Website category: auto
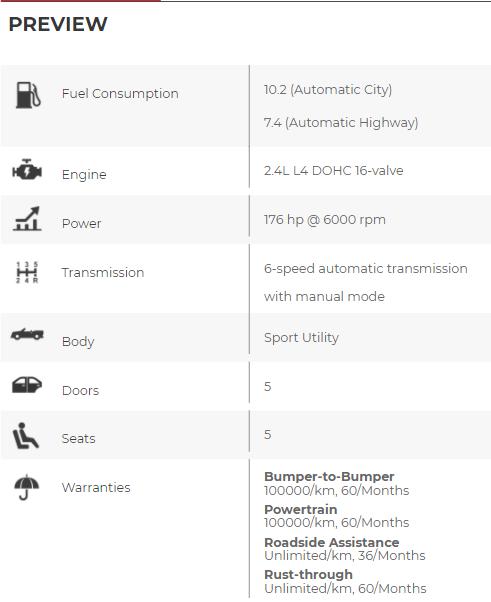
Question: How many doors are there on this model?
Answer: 5

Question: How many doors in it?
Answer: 5

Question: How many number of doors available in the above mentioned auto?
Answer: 5

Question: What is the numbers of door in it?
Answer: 5

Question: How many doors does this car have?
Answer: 5

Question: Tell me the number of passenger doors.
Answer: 5

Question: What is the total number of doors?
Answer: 5

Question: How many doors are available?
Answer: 5

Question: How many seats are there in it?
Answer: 5

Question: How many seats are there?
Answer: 5

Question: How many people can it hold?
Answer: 5

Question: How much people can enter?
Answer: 5

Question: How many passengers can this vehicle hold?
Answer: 5

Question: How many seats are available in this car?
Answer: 5

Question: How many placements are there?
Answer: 5

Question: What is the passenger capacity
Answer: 5

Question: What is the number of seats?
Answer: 5

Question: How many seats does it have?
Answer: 5

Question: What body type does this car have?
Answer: Sport Utility

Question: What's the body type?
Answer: Sport Utility

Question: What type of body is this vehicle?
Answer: Sport Utility

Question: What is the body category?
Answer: Sport Utility

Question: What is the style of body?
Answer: Sport Utility

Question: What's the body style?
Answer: Sport Utility

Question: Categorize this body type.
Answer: Sport Utility

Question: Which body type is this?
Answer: Sport Utility

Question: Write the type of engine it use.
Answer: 2.4L L4 DOHC 16-valve

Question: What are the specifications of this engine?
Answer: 2.4L L4 DOHC 16-valve

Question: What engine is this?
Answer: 2.4L L4 DOHC 16-valve

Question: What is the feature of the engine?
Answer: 2.4L L4 DOHC 16-valve

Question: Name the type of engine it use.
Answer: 2.4L L4 DOHC 16-valve

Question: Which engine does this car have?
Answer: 2.4L L4 DOHC 16-valve

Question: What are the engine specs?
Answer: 2.4L L4 DOHC 16-valve

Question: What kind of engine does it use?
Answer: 2.4L L4 DOHC 16-valve

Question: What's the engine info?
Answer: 2.4L L4 DOHC 16-valve

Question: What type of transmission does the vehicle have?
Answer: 6-speed automatic transmission with manual mode

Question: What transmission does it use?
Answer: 6-speed automatic transmission with manual mode

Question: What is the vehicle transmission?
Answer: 6-speed automatic transmission with manual mode

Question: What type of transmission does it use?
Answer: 6-speed automatic transmission with manual mode

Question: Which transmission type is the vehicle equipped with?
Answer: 6-speed automatic transmission with manual mode

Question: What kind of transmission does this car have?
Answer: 6-speed automatic transmission with manual mode

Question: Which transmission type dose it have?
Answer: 6-speed automatic transmission with manual mode

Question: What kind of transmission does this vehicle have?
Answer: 6-speed automatic transmission with manual mode

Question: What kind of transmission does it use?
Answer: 6-speed automatic transmission with manual mode

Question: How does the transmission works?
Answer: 6-speed automatic transmission with manual mode

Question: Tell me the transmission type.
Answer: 6-speed automatic transmission with manual mode

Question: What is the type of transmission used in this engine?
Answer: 6-speed automatic transmission with manual mode

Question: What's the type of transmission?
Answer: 6-speed automatic transmission with manual mode

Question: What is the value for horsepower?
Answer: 176 hp @ 6000 rpm

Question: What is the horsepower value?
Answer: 176 hp @ 6000 rpm

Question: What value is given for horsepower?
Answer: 176 hp @ 6000 rpm

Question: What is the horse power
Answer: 176 hp @ 6000 rpm

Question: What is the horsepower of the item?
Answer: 176 hp @ 6000 rpm

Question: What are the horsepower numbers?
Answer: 176 hp @ 6000 rpm

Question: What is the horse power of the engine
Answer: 176 hp @ 6000 rpm

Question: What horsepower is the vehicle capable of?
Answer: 176 hp @ 6000 rpm

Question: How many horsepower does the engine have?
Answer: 176 hp @ 6000 rpm

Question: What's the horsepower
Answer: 176 hp @ 6000 rpm

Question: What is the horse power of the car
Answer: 176 hp @ 6000 rpm

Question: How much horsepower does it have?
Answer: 176 hp @ 6000 rpm

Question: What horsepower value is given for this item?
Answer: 176 hp @ 6000 rpm

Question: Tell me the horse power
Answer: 176 hp @ 6000 rpm

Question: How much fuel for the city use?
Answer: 10.2 (Automatic City)

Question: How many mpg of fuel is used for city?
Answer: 10.2 (Automatic City)